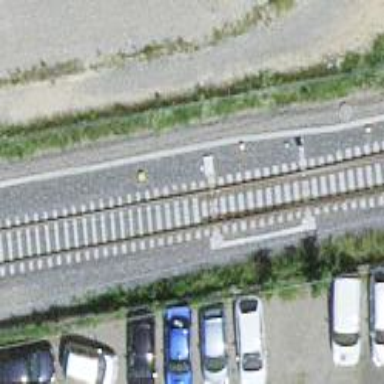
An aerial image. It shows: Railway switch.